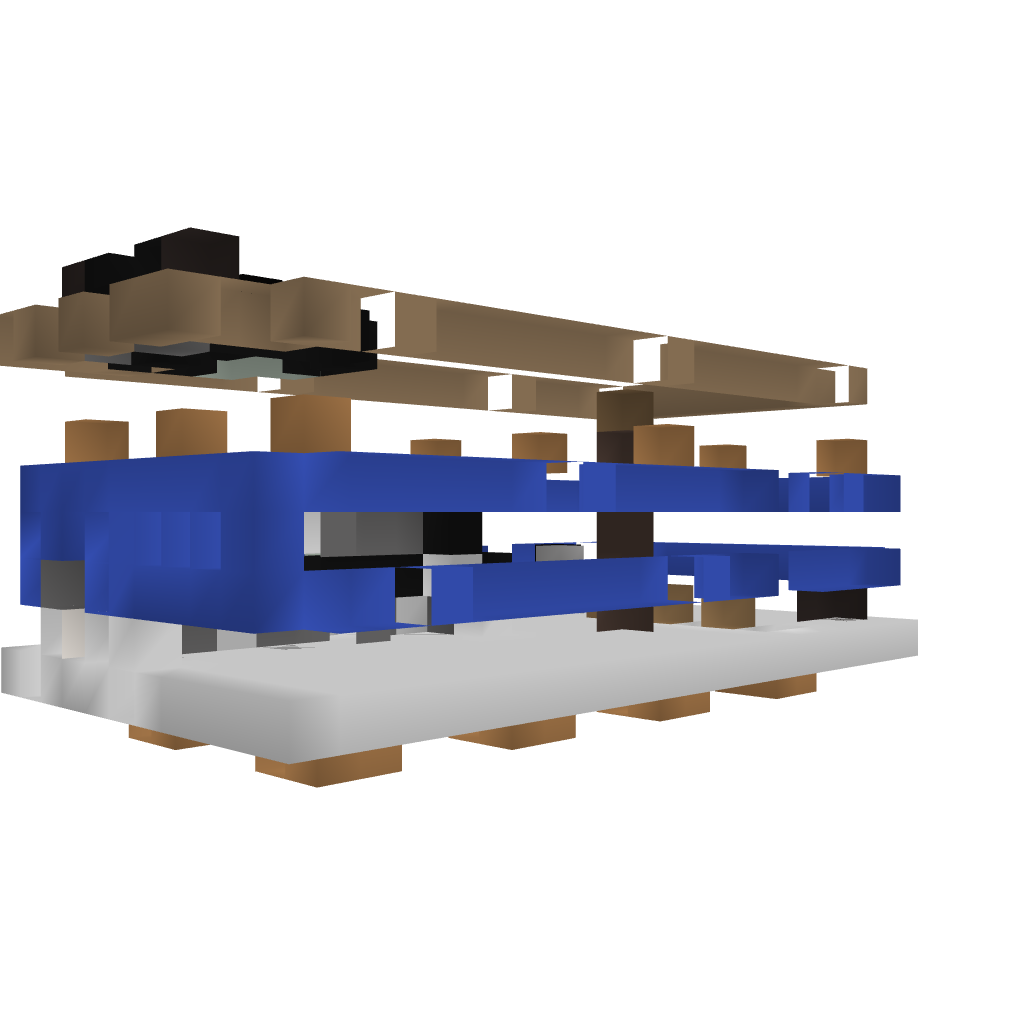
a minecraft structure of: The Poseidon